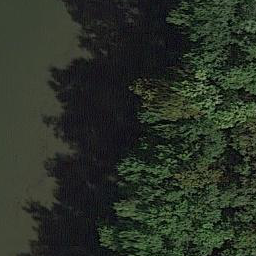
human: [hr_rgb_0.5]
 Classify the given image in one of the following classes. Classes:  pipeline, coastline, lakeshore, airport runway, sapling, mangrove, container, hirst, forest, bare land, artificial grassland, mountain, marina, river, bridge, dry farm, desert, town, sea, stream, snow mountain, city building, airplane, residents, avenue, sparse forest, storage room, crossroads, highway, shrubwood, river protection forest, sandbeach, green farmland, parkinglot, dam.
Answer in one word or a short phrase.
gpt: river protection forest